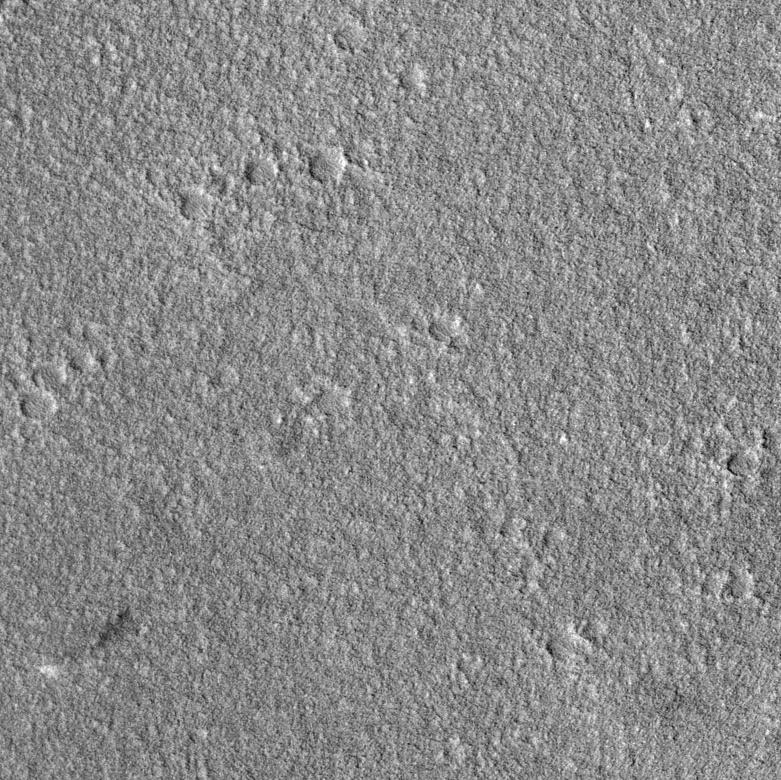
Label: dustdevil